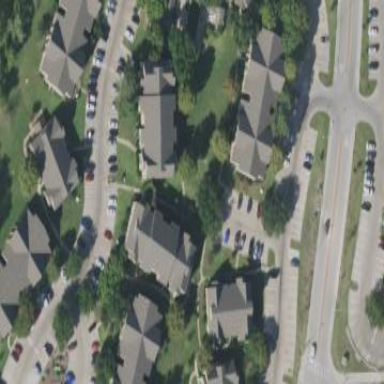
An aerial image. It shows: Residential area with apartments.